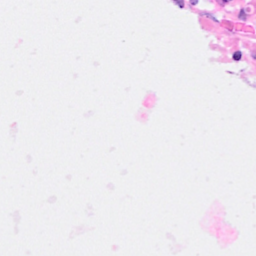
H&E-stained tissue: Breast